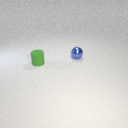
small blue metal sphere to the right of small green rubber cylinder